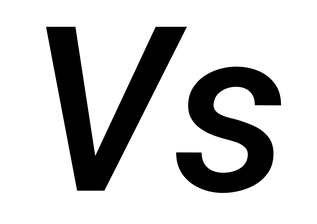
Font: Roboto-Italic_Medium_Italic